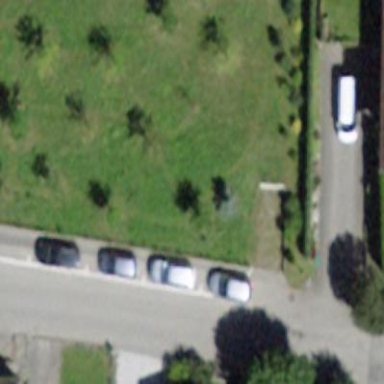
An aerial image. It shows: Parking area with surface.